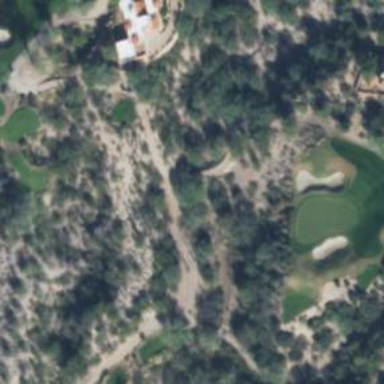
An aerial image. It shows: Path bridge crossing golf cartpath.